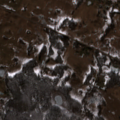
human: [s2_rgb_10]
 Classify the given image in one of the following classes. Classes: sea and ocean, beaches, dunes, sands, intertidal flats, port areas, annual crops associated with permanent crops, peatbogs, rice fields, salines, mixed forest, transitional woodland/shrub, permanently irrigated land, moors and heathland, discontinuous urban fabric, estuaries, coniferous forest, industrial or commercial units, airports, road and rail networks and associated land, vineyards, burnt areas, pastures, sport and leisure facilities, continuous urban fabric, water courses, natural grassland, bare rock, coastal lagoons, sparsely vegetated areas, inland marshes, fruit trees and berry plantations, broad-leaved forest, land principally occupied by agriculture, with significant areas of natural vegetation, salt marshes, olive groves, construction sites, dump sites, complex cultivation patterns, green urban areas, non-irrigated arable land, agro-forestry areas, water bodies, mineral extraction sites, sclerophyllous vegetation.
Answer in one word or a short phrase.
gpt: non-irrigated arable land, pastures, complex cultivation patterns, land principally occupied by agriculture, with significant areas of natural vegetation, broad-leaved forest, water bodies